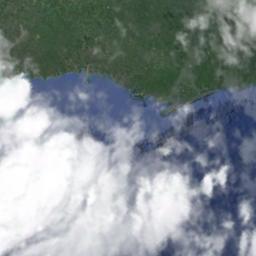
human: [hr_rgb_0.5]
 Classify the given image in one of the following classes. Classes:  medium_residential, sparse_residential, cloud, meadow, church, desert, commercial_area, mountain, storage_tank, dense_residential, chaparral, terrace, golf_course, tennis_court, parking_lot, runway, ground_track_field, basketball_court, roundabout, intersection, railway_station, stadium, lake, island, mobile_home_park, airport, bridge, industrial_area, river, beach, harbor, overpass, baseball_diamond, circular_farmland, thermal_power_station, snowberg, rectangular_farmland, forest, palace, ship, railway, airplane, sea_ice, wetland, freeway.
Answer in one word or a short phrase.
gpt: cloud